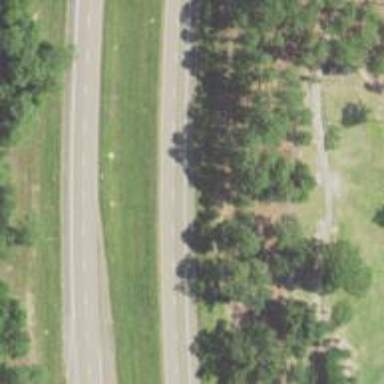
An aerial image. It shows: Asphalt trunk highway classified as expressway.